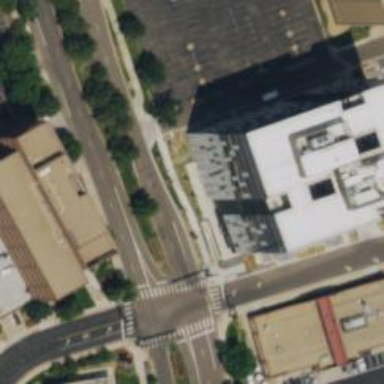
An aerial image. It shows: Office building.